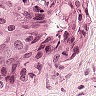
Metastatic tissue present: yes